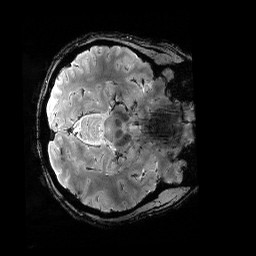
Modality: T2starw
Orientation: axial
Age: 30
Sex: male
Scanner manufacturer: siemens
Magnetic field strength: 6.98 T
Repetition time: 4.91 s
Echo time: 0.016 s